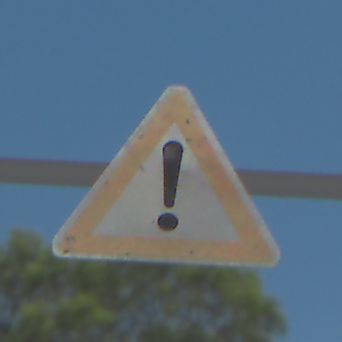
Verkehrszeichen: Gefahrenstelle
Umgebung: Outdoor, Nature
Tageszeit: Midday
Wetter: Clear
Licht: Natural
Jahreszeit: NotSpecified
Kontrast: HighContrast